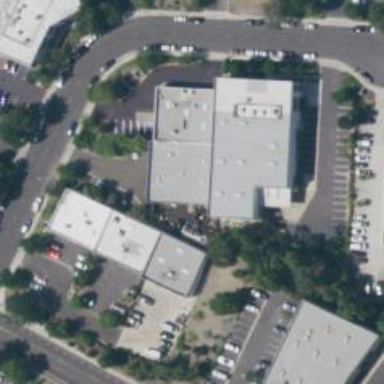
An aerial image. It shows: Commercial building.